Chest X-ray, PA view. Patient: 49 years old, sex F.
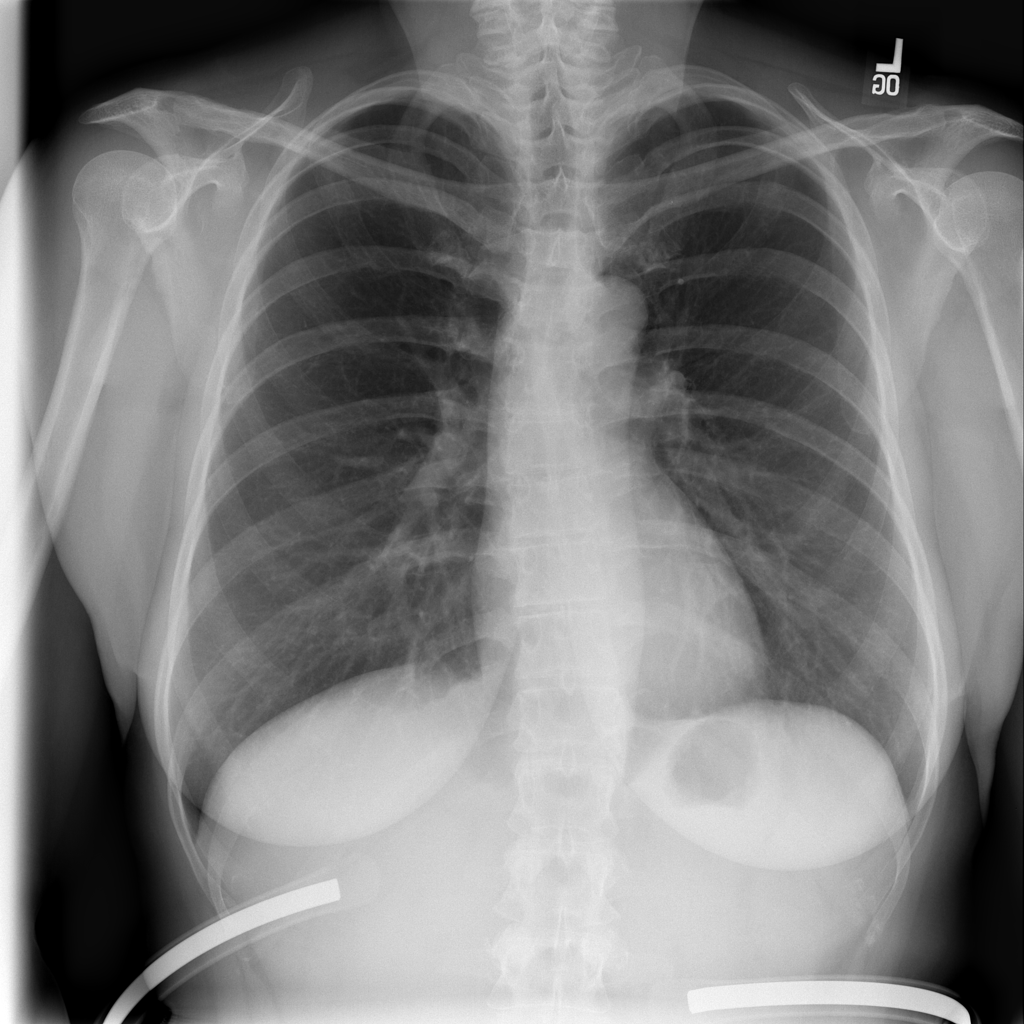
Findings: No Finding